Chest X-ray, PA view. Patient: 64 years old, sex M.
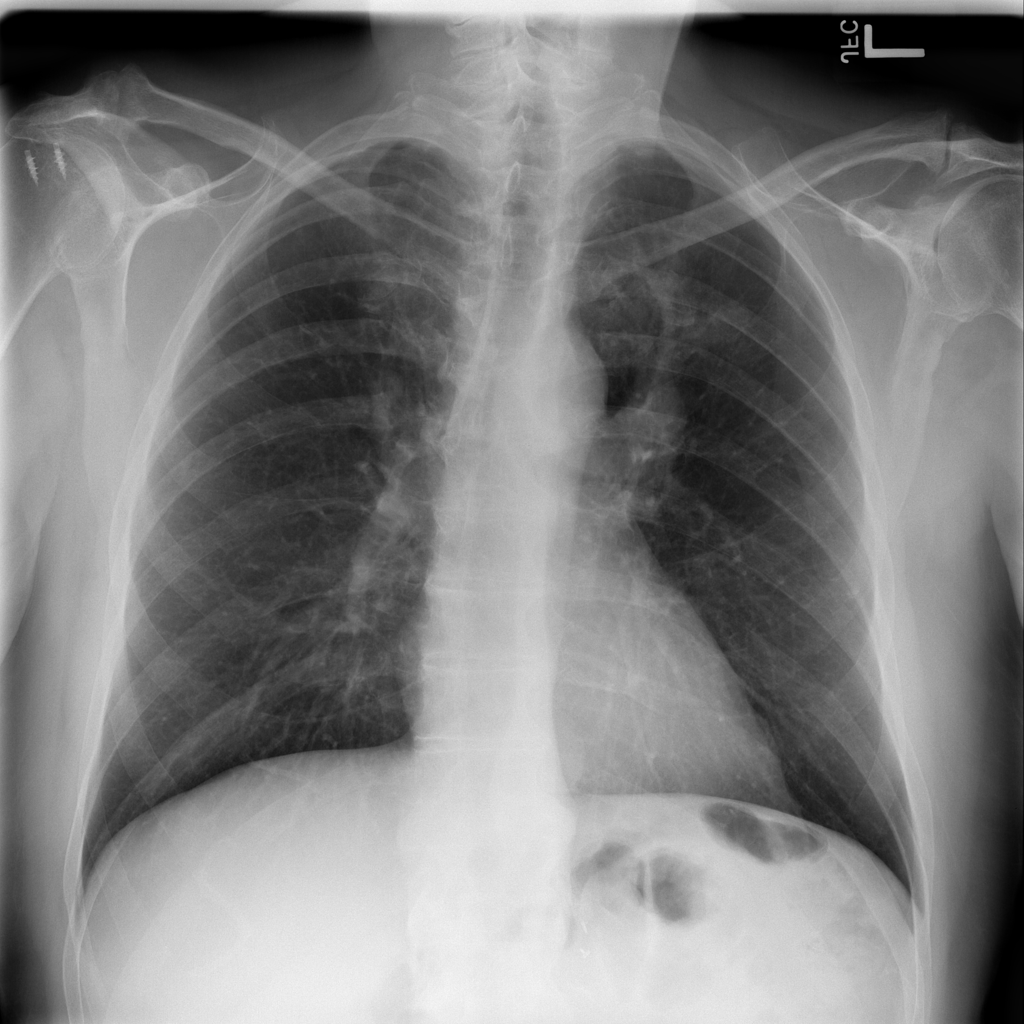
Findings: No Finding